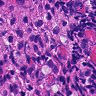
Metastatic tissue present: yes